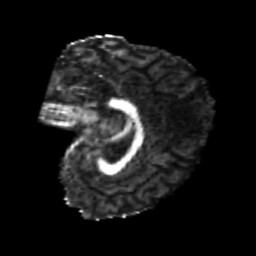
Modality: FA
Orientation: sagittal
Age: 23
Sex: female
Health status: healthy
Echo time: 0.074 s